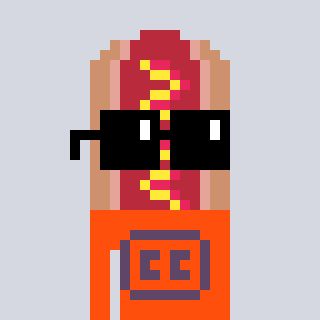
a pixel art character with square black sunglasses, a hotdog-shaped head and a orange-colored body on a cool background